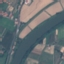
Label: River